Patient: sex F, age 66
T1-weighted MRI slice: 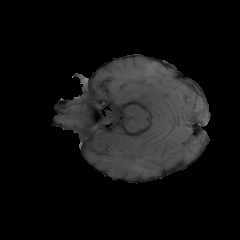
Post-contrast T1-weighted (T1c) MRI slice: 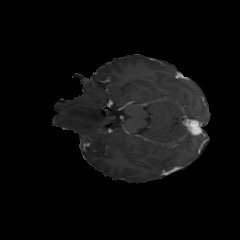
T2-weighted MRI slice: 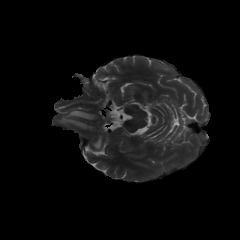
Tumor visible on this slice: yes
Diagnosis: Glioblastoma, IDH-wildtype
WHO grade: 4